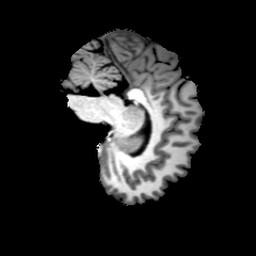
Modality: T1w
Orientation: sagittal
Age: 18
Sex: female
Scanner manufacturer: philips
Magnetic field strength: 3 T
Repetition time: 0.0082 s
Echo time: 0.0037 s